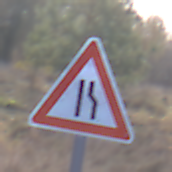
Verkehrszeichen: EinseitigVerengteFahrbahnRechts
Umgebung: Outdoor, Nature
Tageszeit: MorningAfternoon
Wetter: PartlyCloudy
Licht: Natural
Jahreszeit: NotSpecified
Kontrast: HighContrast